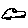
Label: car